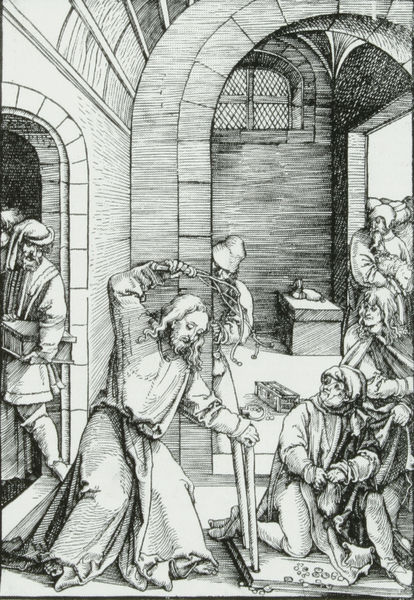
Titel: Kleine Passion - Die Vertreibung der Händler
Künstler: Hans Schäufelein
Standort: Nürnberg.
Institution: Germanisches Nationalmuseum
Schlagwörter: blätter, dunkel, hand, mann, schatten, umhang, vogel, weiß, frauen, landschaft, menschen, sitzen, stadt, fenster, frau, grau, haar, hell, holz, hut, licht, männer, raum, schwarz, szene, tisch, tür, zeichnung, zimmer, blick, gebäude, gürtel, schloss, tier, tiere, leute, menge, bart, mütze, wand, architektur, arm, arme, bibel, blicke, falten, mensch, rahmen, stein, steine, gilde, innenraum, schauen, tischbein, ast, gehen, gitter, kirche, boden, gewand, haare, kutte, mantel, decke, händler, innen, personen, blatt, locken, arbeit, kopfbedeckung, holzschnitt, papier, ecke, liegen, ente, bogen, türen, alter mann, arbeiten, mauer, grafik, graphik, linien, arbeiter, figuren, rundbogen, wütend, knie, striche, tor, bögen, wände, eingang, truhe, gewölbe, burg, durchblick, glaube, kloster, religion, torbogen, linie, geld, zweig, barfuß, druck, schnitt, schraffur, schraffuren, radierung, stich, schwarzweiß, schwert, knien, schlag, strafe, furcht, wei0, holzdruck, peitsche, bleistift, kiste, schachtel, zwickel, liniar, kasten, portal, handwerk, handwerker, schreiner, tischler, werkstatt, glasfenster, christus, jesus, gut, christlich, leiden, knieend, kniend, mittelalter, knieen, priester, mönch, wut, bettler, heiliger, tempel, kaufleute, männder, märtyrer, dürer, jünger, zuschauen, kupferstich, vertreibung, jesu, turban, ausholen, schlagen, rute, zorn, kästchen, bau, münze, schreinerei, tonne, baustelle, box, tonnengewölbe, peitschen, achitektur, albrecht, umgeworfen, krücke, gerte, münzen, tischlerei, apostel, folter, passion, kniet, dürrer, gehoben, wiß, simultan, kreuzweg, geisselung, cranach, geiselung, geißel, geisel, fürchten, bestrafung, wechsler, kolzschnitt, menschensohn, geißeln, drinenn, eindrehen, geiseln, grauu, handwerksbuch, ikononographie, schwerzweiß, selbstgeißelung, sägespähne, züchtigung, pharisäer, radeirung, ba, tempelreinigung, im tor, geisselholzschnitt